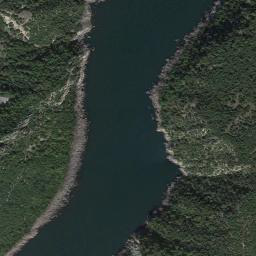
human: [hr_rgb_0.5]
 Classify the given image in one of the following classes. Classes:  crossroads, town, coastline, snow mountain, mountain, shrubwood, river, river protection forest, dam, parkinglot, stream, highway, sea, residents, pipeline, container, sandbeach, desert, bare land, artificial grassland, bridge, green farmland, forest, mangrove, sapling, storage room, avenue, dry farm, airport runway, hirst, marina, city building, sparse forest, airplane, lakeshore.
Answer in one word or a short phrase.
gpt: river